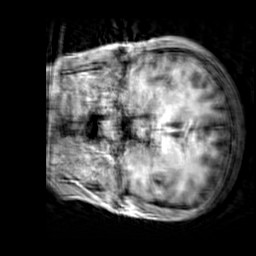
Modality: T1w
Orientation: coronal
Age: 25
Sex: female
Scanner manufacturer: siemens
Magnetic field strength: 3 T
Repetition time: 2.3 s
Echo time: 0.00303 s